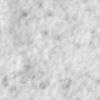
Label: no_change